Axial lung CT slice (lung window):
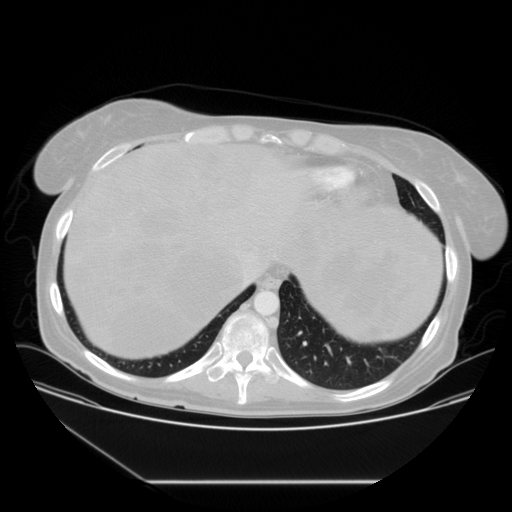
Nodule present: no